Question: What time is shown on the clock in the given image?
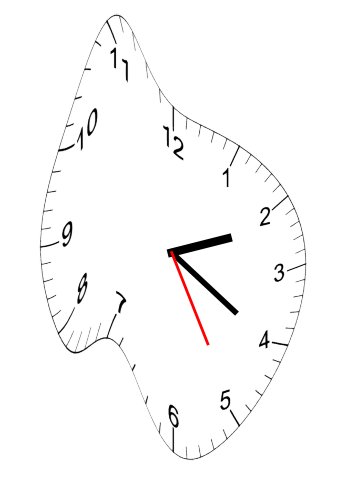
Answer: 02:20:25